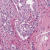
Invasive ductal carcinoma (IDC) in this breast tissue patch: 1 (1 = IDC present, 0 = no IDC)